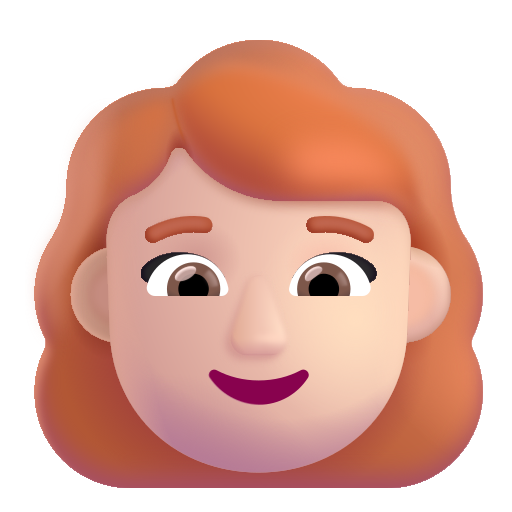
woman red hair color light